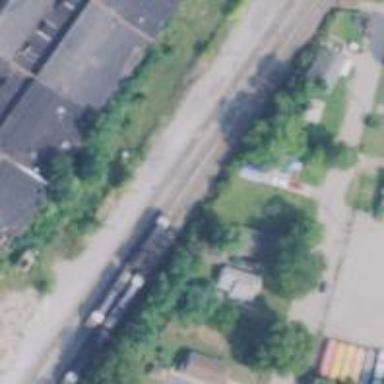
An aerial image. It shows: Railway yard for manifest purposes.